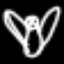
Label: angel